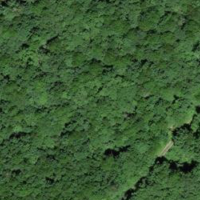
EUNIS habitat code: 45
Species observed at this site:
Phasianus colchicus